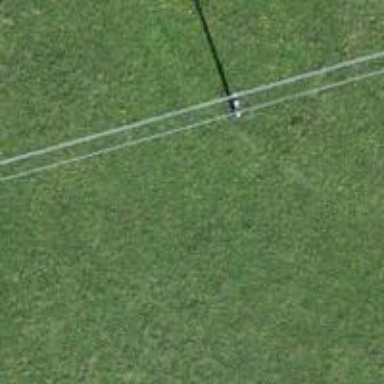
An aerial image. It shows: Power pole.